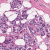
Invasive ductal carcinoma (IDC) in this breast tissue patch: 1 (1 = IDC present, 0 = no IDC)